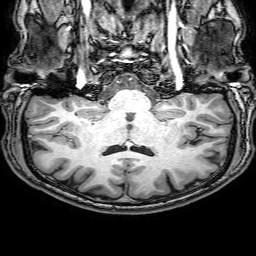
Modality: T1w
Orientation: sagittal
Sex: male
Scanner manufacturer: philips
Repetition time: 0.008096 s
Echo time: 0.00371 s